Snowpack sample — Loveland Pass, Silver Plume, Colorado, USA (1/12/25, 11:40 AM MST)
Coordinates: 39.66, -105.88
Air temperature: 7 °F
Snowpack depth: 140 cm
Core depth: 10 cm
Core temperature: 41 °F
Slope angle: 11°, slope face: 30°
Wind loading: high
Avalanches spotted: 2
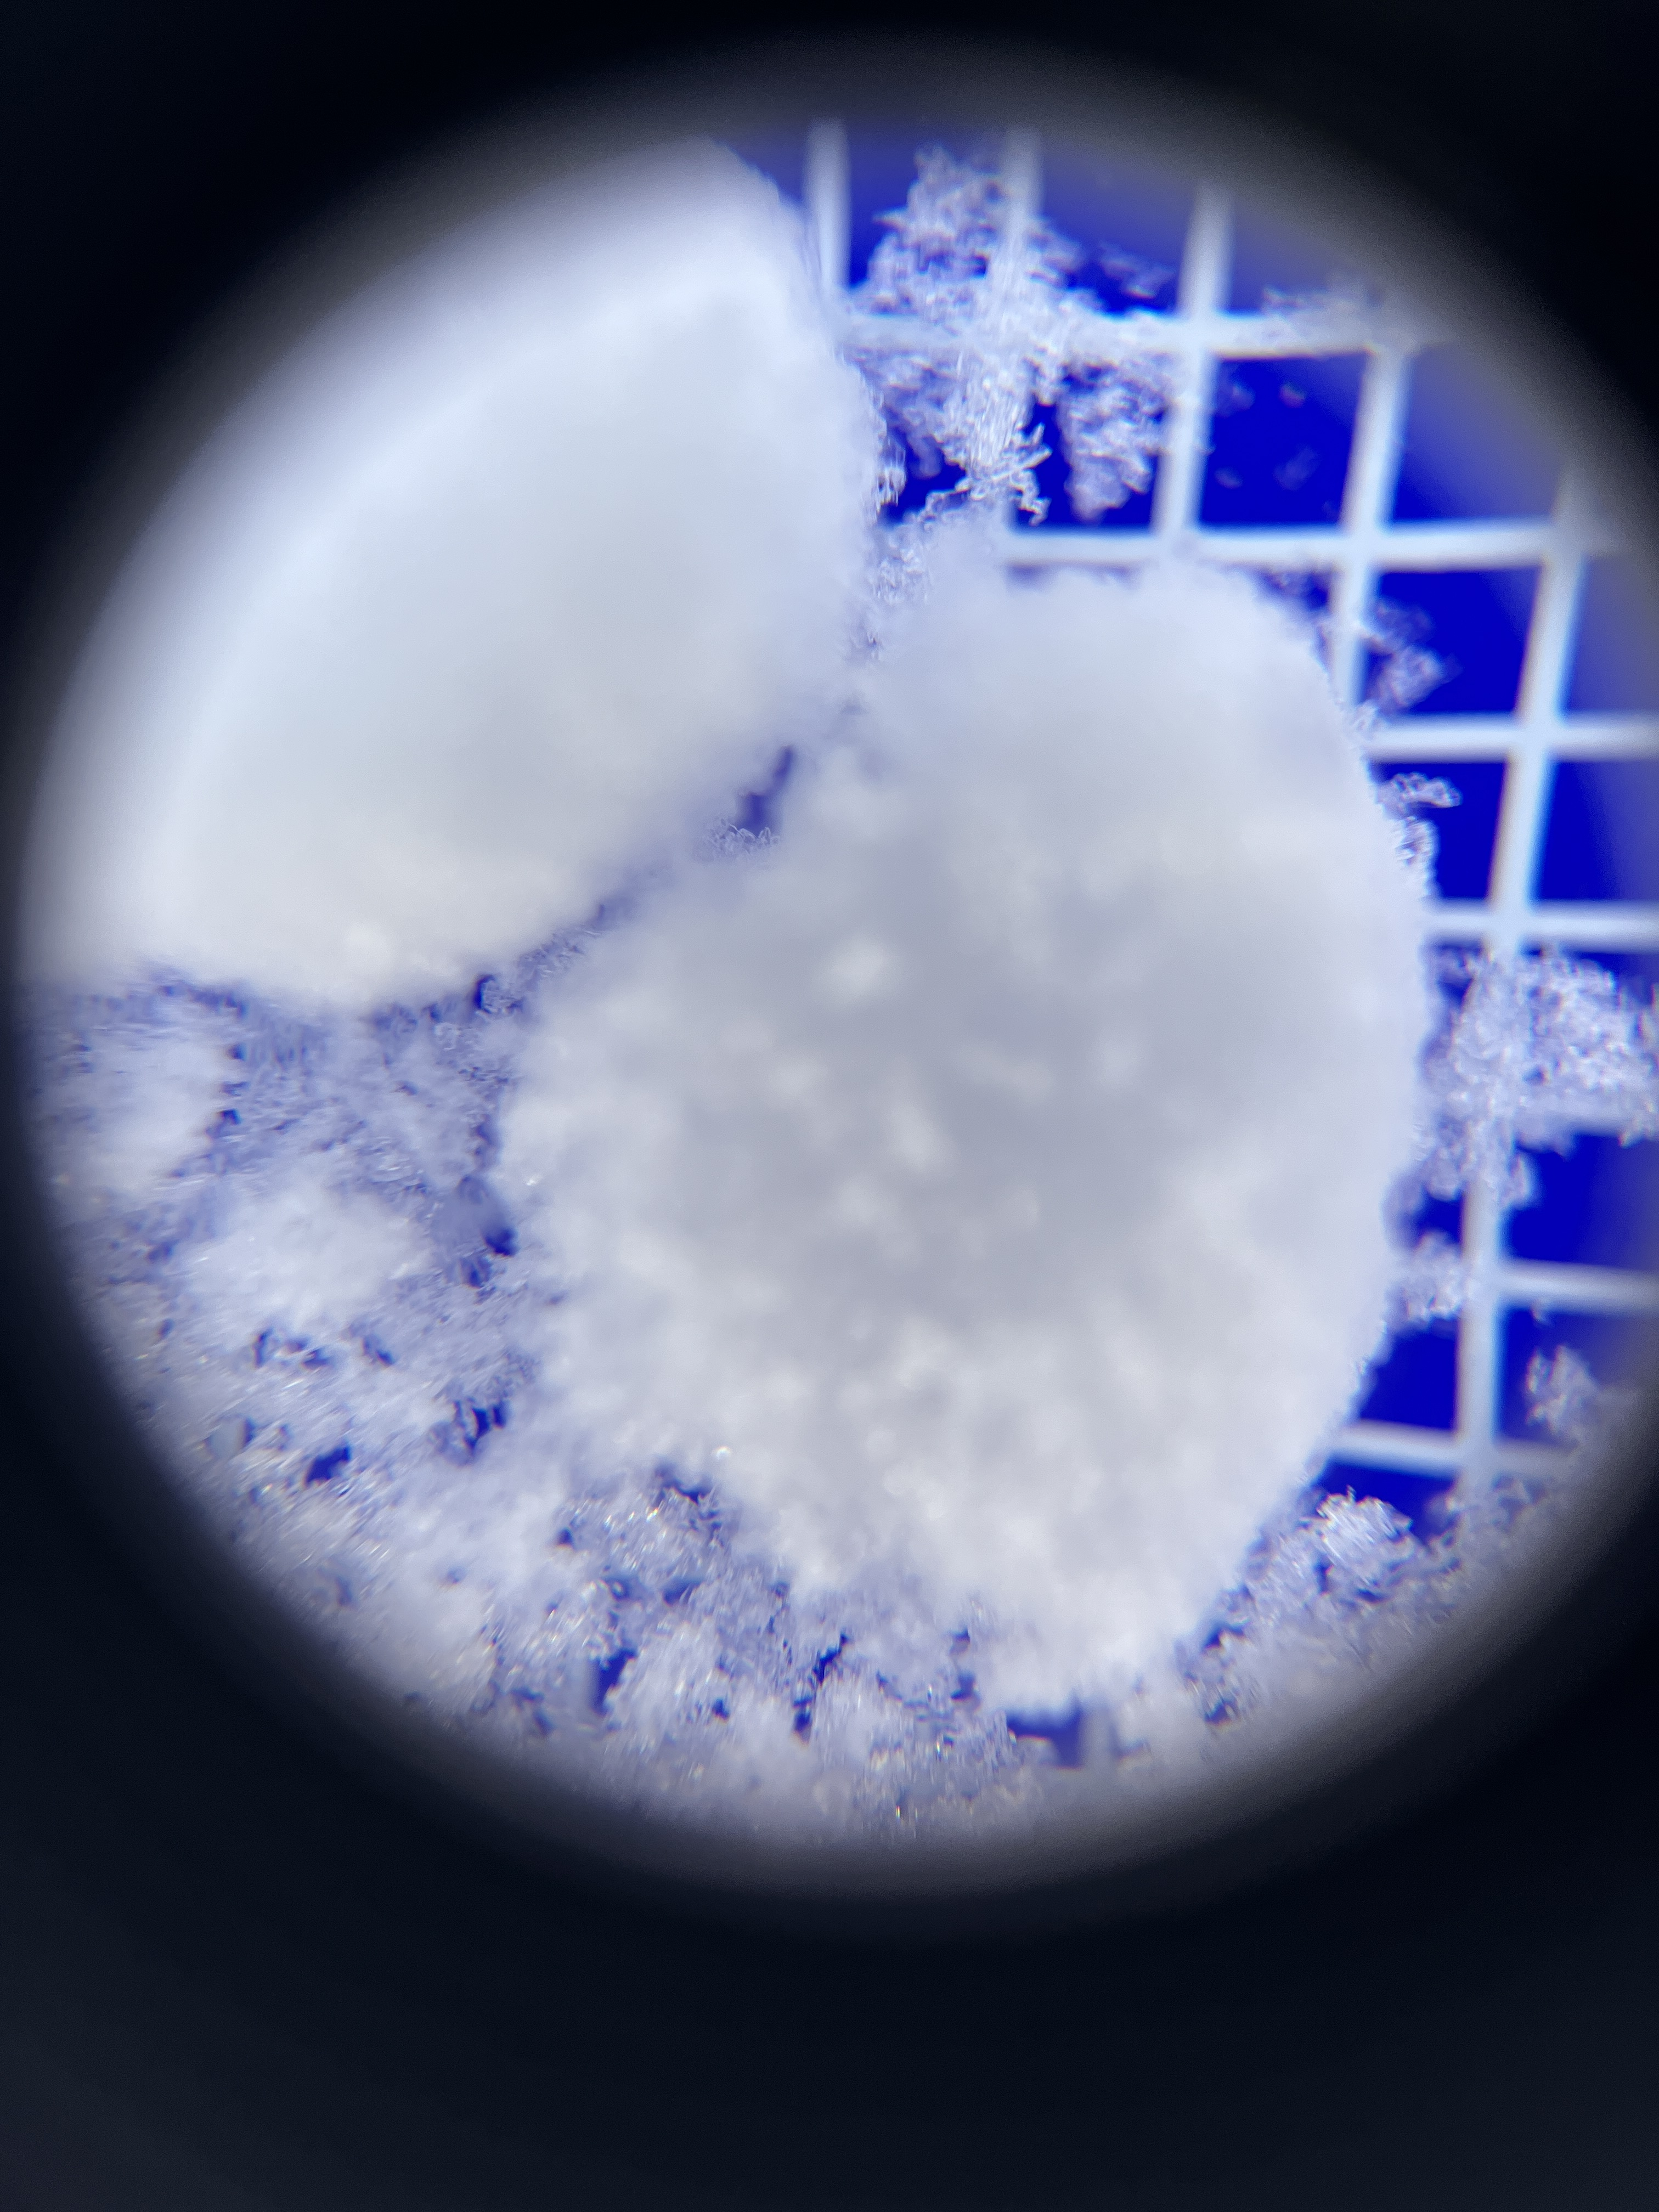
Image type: magnified_profile
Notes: Pilot using slightly modified coring method that took too large segment for snow profile picturing, advised not to use in higher level models. Two avalanche on south face nearby, partially cloudy with light snow in the last 24 hours. Lots of wind loading on eastern features.